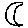
Label: moon